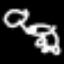
Label: frog